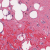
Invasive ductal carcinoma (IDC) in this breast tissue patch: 0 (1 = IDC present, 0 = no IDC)